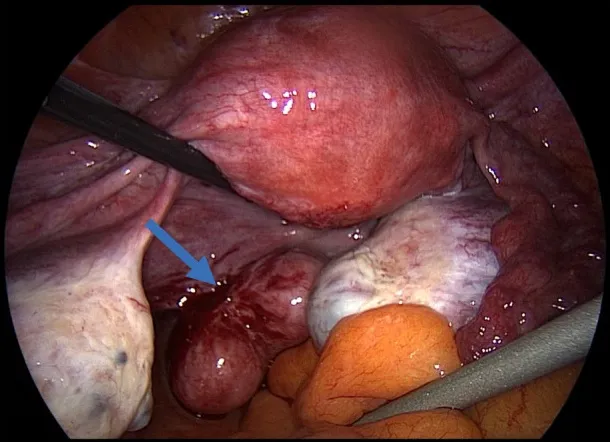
Parasitic leiomyoma (blue arrow) inserted on the left uterosacral ligament.
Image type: endoscopy (gi_endoscopy)